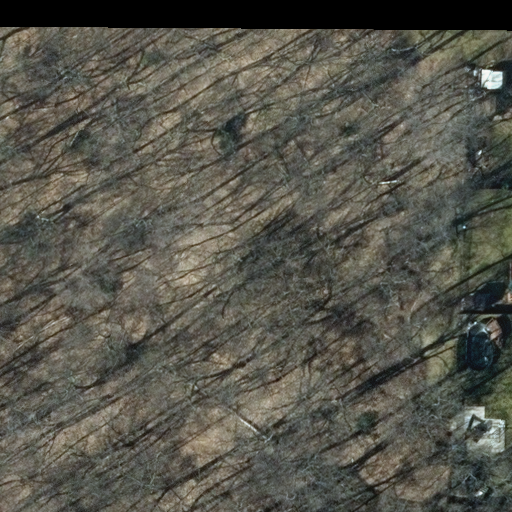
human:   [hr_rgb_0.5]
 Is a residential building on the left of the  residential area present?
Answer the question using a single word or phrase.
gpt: no

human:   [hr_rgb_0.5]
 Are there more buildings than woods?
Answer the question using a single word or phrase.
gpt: no

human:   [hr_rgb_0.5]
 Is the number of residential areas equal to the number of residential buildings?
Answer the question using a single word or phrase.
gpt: no

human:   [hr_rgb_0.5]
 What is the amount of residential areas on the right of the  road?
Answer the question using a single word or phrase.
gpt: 0

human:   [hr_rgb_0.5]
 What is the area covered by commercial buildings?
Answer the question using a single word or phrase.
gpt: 0m2

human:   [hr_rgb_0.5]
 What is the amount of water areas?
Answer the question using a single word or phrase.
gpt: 0

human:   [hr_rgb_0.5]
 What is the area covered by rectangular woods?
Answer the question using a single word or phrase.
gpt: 9151m2

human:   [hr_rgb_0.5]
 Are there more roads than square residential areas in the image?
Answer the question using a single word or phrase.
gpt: yes

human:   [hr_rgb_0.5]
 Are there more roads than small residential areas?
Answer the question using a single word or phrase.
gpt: yes

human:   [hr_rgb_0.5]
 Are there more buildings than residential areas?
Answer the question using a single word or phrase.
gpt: no

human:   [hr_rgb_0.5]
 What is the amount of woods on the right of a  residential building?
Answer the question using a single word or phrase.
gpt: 0

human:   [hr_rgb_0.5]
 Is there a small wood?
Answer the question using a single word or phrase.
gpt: no

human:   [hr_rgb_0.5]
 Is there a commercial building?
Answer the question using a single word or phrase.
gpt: no

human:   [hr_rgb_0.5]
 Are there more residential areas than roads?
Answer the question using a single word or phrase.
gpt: no

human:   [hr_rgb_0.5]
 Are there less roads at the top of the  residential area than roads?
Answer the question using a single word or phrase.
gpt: no

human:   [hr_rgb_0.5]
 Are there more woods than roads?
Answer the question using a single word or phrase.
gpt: no

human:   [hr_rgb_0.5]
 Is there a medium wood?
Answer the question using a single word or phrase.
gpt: no

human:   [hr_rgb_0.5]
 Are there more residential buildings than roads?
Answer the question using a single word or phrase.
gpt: no

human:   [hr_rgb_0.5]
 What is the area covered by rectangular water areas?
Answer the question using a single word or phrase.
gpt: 0m2

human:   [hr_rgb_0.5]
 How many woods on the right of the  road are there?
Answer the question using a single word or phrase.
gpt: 0

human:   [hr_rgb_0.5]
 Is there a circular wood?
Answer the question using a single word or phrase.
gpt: no

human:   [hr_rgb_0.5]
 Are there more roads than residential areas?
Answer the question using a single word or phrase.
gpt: no

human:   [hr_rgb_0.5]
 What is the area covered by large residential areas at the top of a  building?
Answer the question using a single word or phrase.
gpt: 0m2

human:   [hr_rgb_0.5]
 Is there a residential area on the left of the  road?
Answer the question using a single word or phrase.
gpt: yes

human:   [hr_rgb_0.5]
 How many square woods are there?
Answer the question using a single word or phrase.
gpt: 0

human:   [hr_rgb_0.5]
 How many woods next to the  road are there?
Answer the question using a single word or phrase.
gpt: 1

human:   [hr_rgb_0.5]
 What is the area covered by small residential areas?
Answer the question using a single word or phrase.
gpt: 0m2

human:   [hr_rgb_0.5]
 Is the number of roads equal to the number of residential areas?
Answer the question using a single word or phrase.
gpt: yes

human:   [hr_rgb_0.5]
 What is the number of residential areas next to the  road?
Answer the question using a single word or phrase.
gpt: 1

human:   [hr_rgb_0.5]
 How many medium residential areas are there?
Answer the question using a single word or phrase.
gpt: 0

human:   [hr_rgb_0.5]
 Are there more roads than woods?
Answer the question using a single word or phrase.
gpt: no

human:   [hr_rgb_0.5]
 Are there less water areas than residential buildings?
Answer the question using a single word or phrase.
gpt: no

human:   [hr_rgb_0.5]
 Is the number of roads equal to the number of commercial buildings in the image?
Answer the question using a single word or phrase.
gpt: no

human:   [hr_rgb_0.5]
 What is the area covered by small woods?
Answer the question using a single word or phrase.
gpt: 0m2

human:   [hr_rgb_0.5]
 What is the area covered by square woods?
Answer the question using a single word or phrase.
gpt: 0m2

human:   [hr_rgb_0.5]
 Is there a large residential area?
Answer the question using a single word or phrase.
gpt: yes